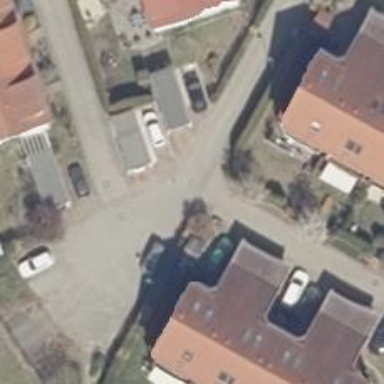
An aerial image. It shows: Living street.